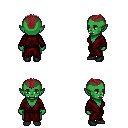
a pixel art fantasy rpg character, female body template, orc, green skin, red robe, teal pants, brunette short mohawk hairstyle, black shoes, four views (front, back, left, right), 2x2 character sprite sheet, small pixel art, hard edges, no anti-aliasing